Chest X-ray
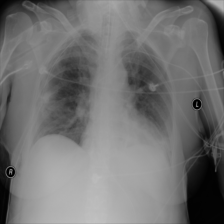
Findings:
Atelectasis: positive
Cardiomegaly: negative
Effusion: negative
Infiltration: positive
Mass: negative
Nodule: negative
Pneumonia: negative
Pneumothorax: negative
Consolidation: positive
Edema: negative
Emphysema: negative
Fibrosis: negative
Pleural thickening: negative
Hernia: negative